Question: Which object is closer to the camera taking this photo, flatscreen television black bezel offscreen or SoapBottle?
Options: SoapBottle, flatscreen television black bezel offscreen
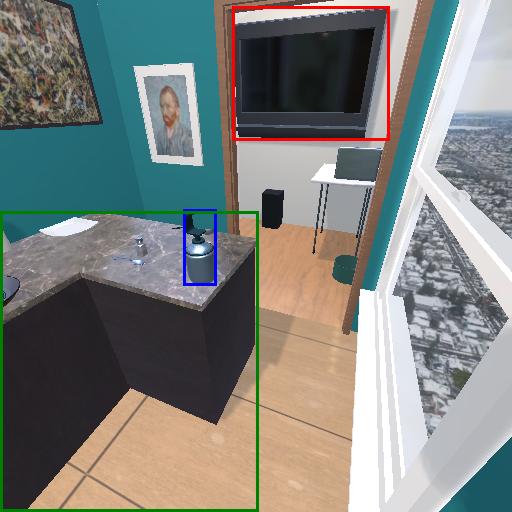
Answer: SoapBottle